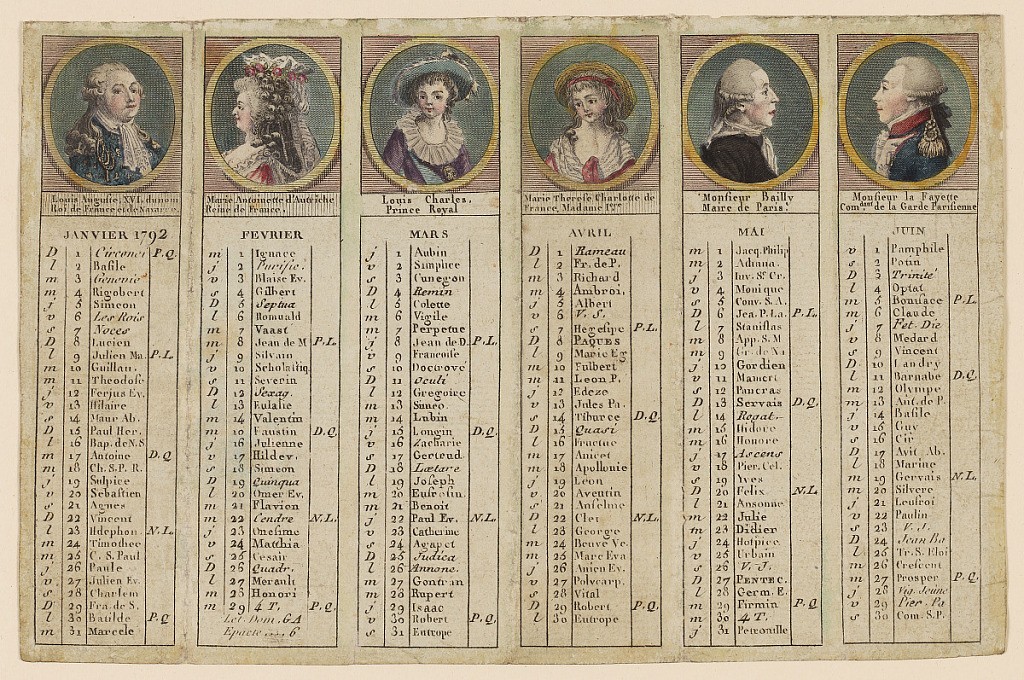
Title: Almanac for the First Half of the Year 1792
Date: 1791
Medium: Engraving and etching, brush and watercolor on paper
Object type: Print
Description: An oblong medallion portrait is on top of every strip dedicated to a month. Represented are: king "Louis August XVI, du nom / Roi de France et de Navarre" (1754-1793); queen "Marie Antoinette d'Autriche / Reine de France." (1755-1793); the dauphin "Louis Charles / Prince Royale" (1785-1795); the princess "Marie Therese Charlotte de / France, Madame Iere"; the major of Paris, "Monsieur Bailly / Maire de Paris"; "Monsieur [Marquis de] la Fayette / Com.dant de la Garde Parisienne" (1757-1834).